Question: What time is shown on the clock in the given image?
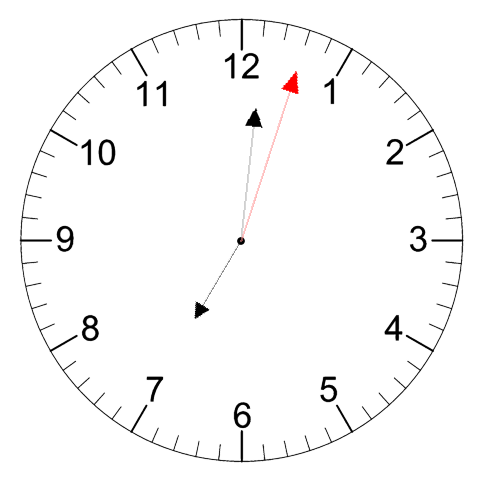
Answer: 07:01:03